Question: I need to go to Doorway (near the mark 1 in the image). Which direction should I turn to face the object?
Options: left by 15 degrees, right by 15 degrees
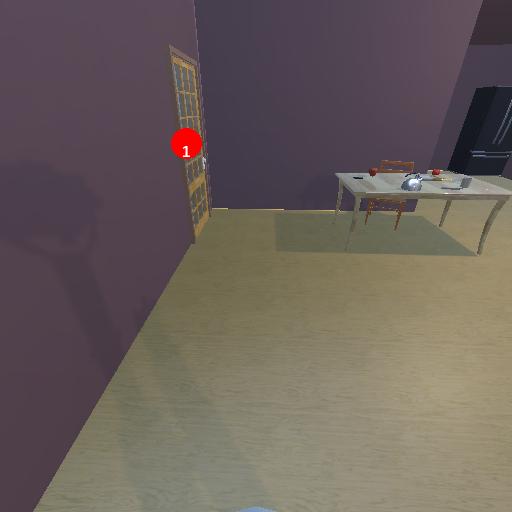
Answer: left by 15 degrees